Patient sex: F
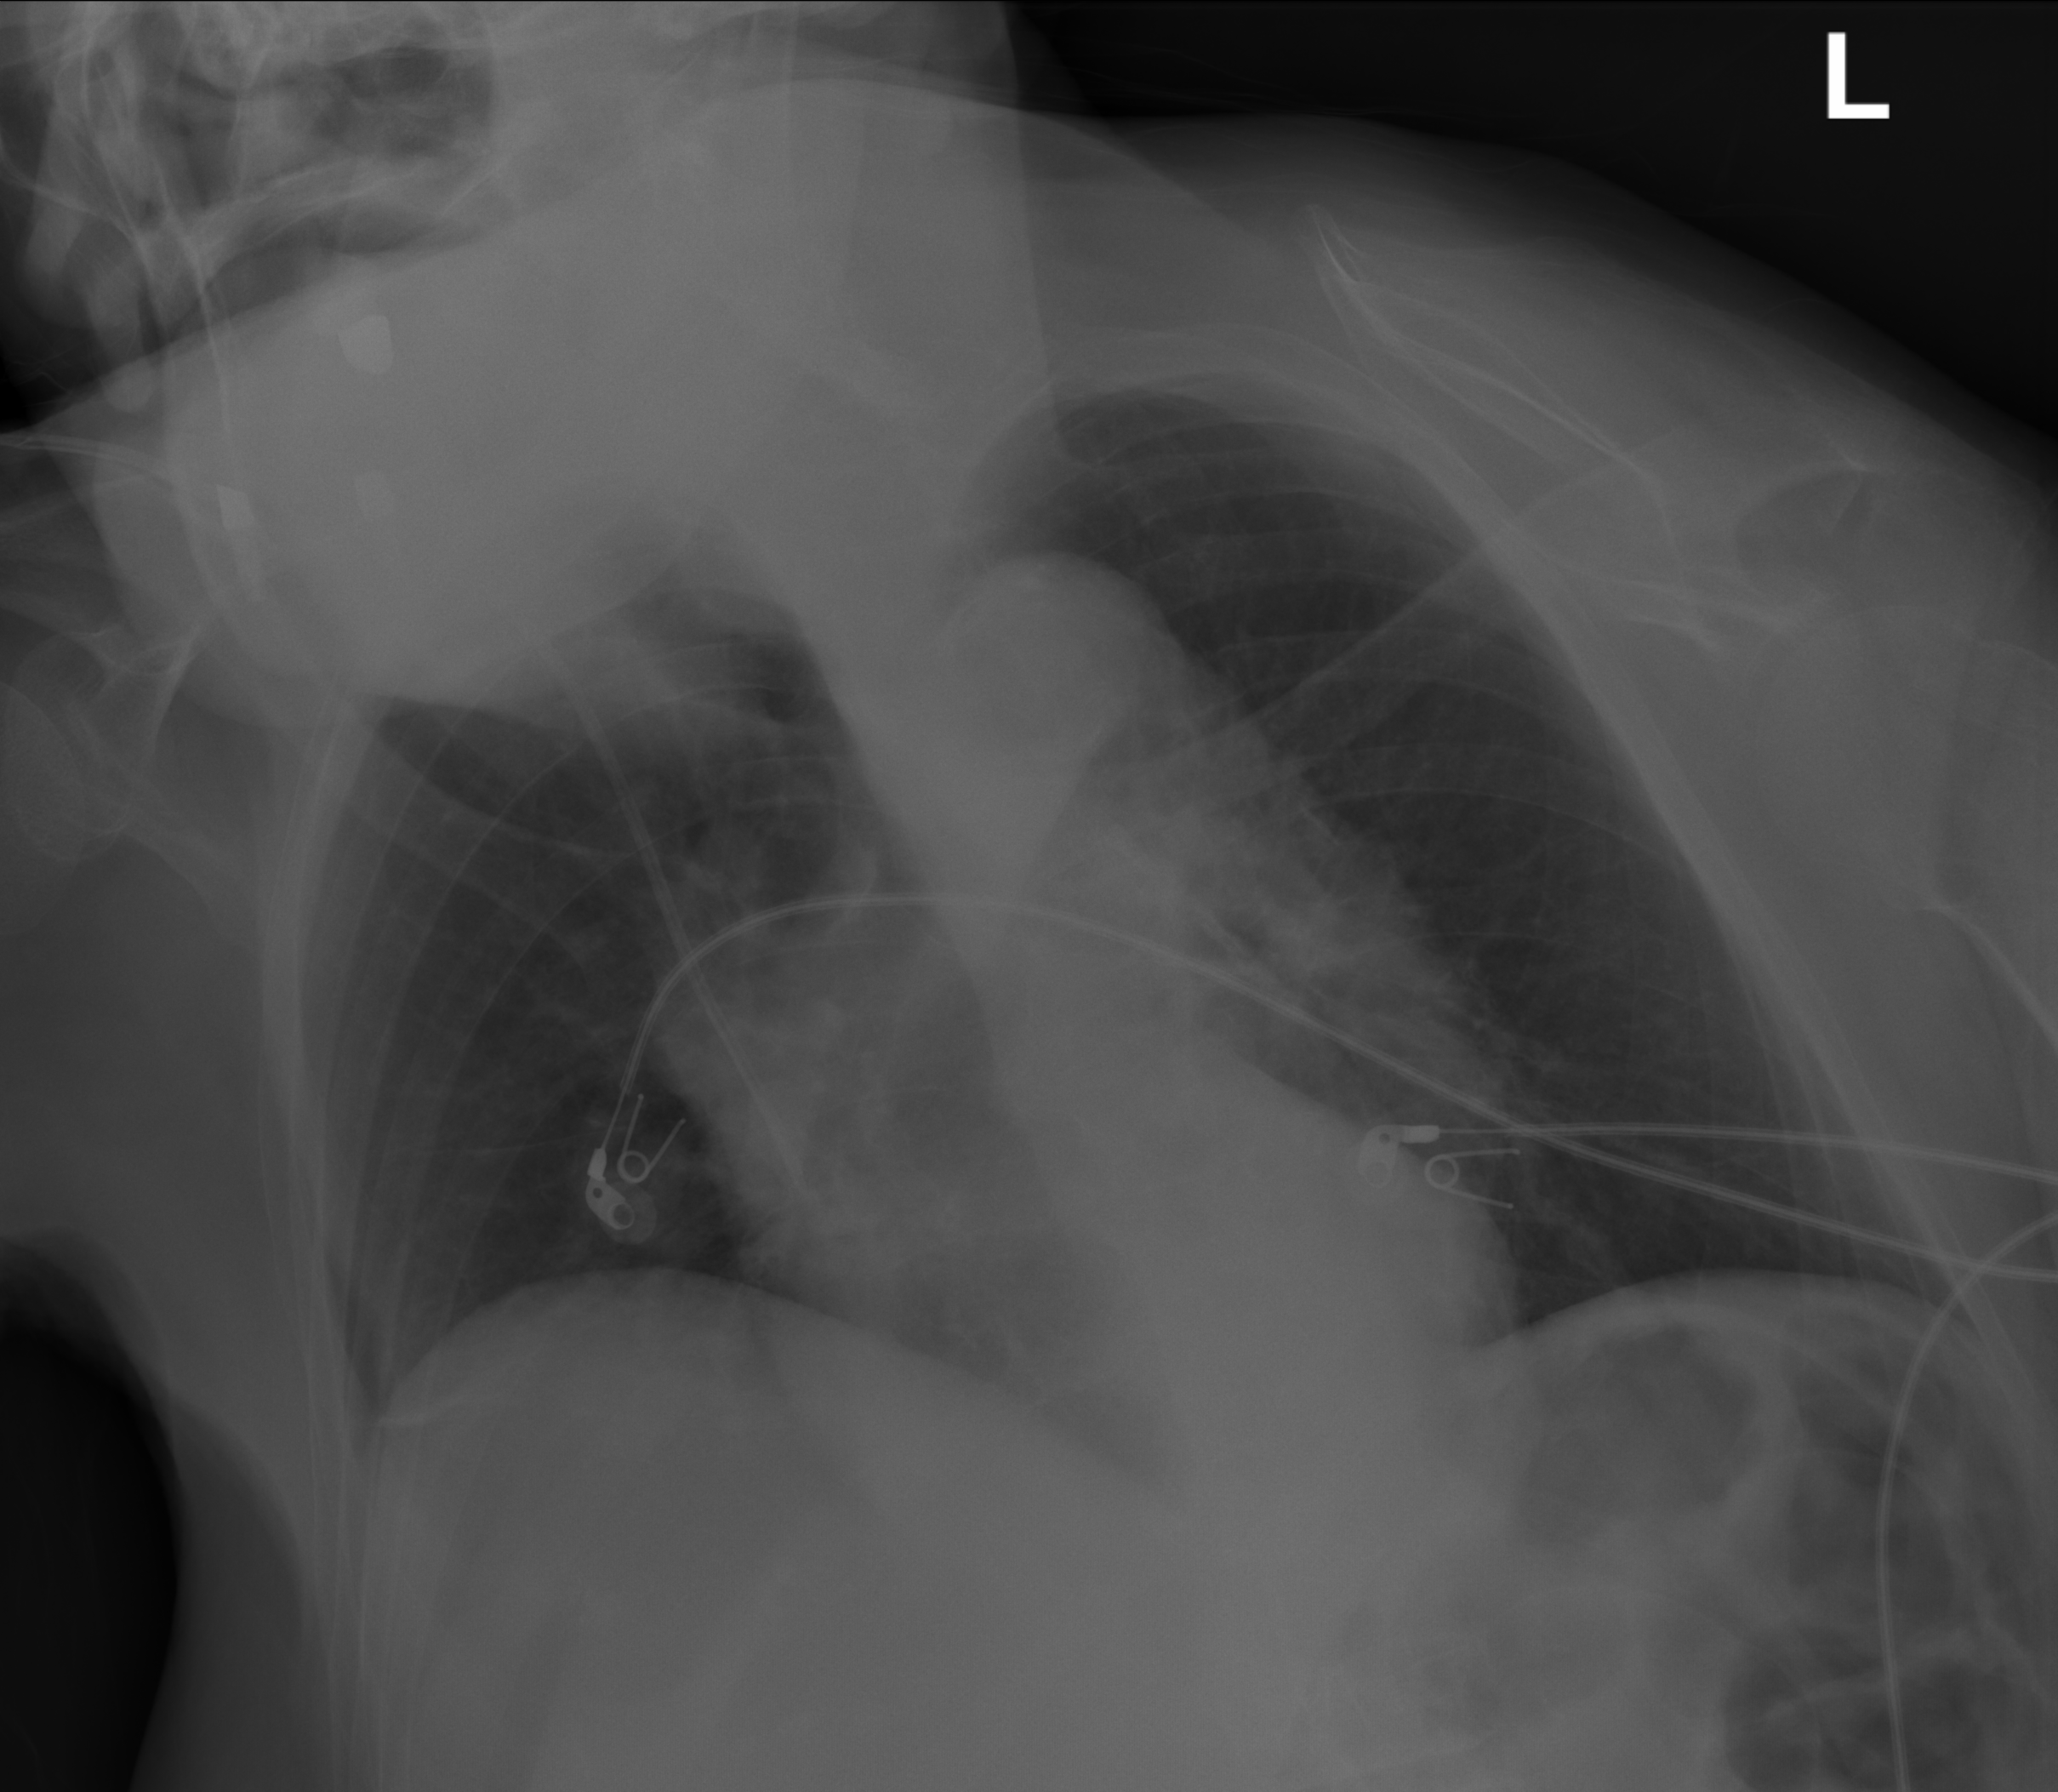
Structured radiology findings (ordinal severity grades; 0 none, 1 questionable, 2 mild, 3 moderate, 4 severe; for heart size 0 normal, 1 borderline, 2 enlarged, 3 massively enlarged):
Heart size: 0
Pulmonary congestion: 0
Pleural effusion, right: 0
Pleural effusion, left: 0
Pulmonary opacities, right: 0
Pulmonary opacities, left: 0
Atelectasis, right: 2
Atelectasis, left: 0